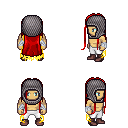
a pixel art fantasy rpg character, male body template, human, tanned skin, yellow tattered cape, white pants, red extra-long hairstyle, chain hood, white cloth bandages, maroon shoes, four views (front, back, left, right), 2x2 character sprite sheet, small pixel art, hard edges, no anti-aliasing